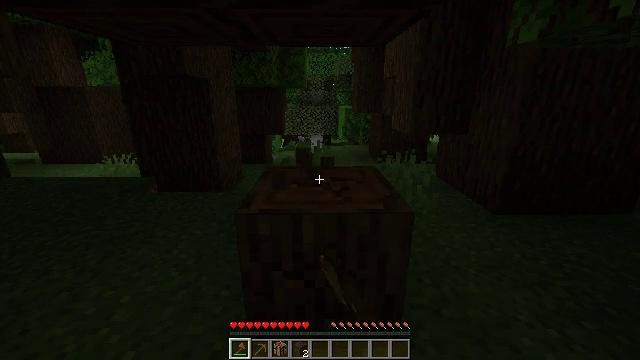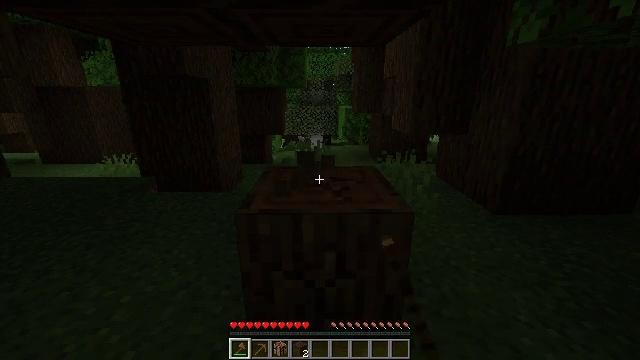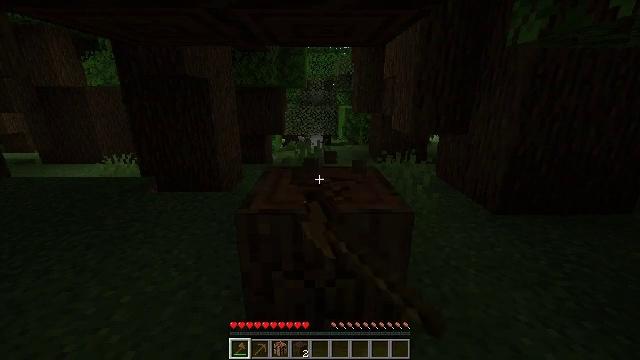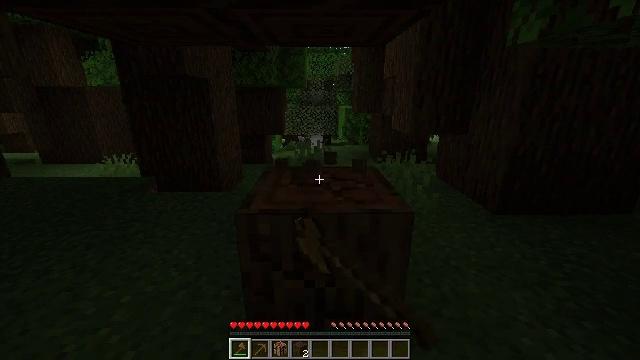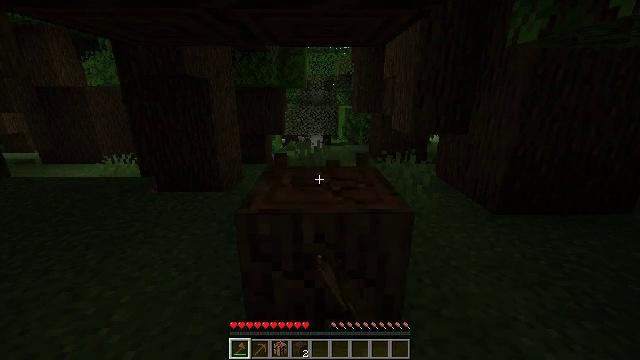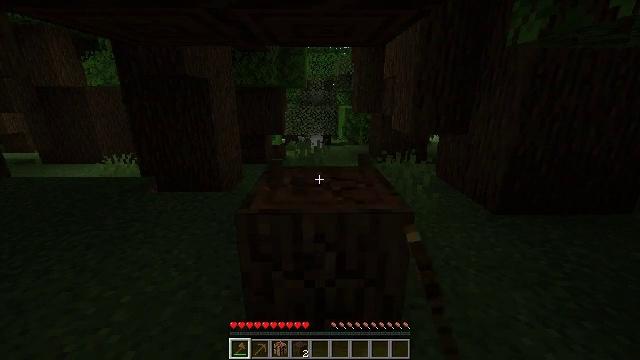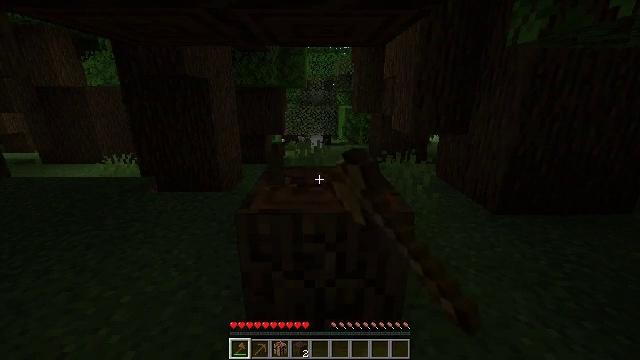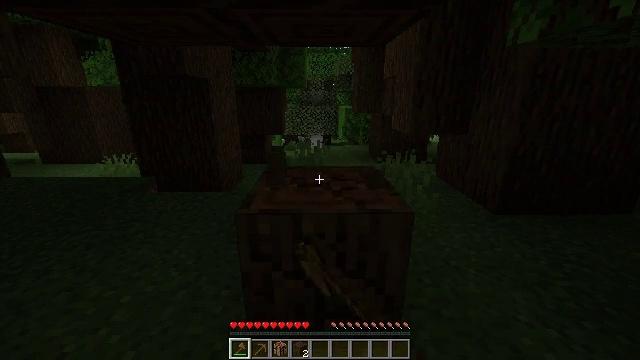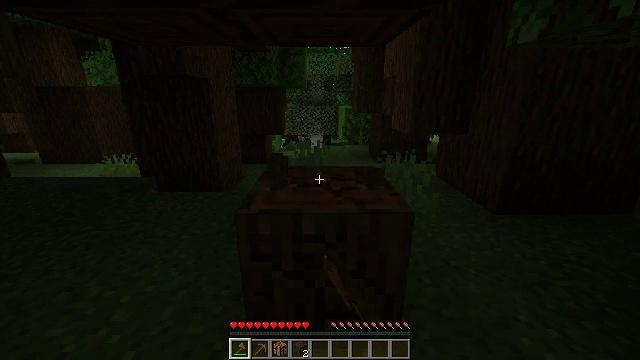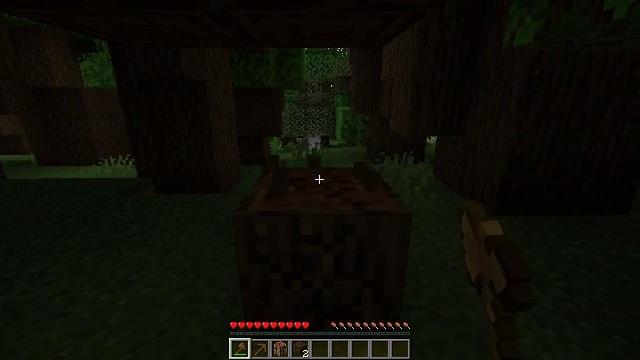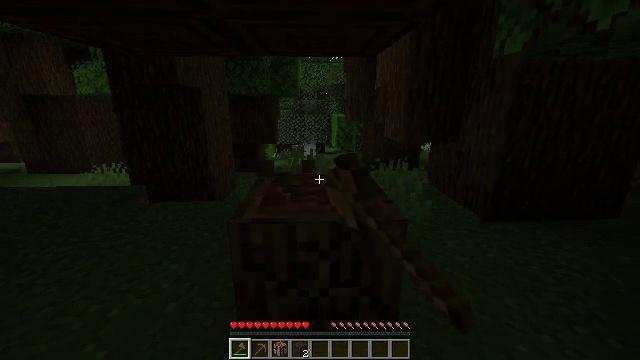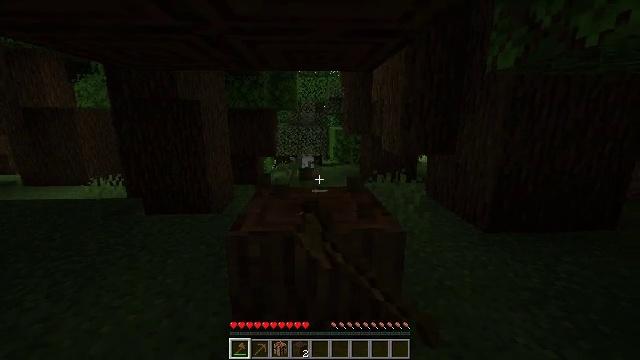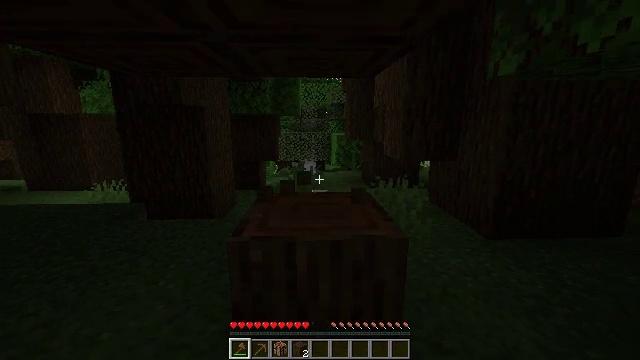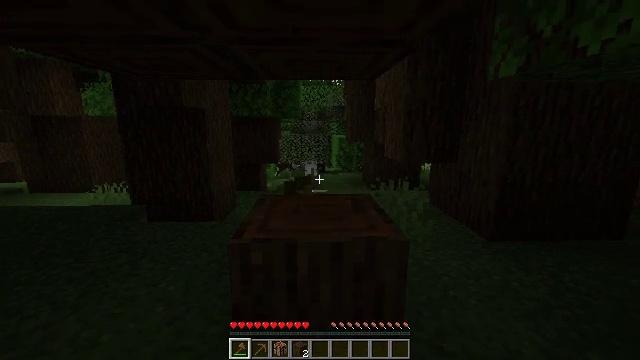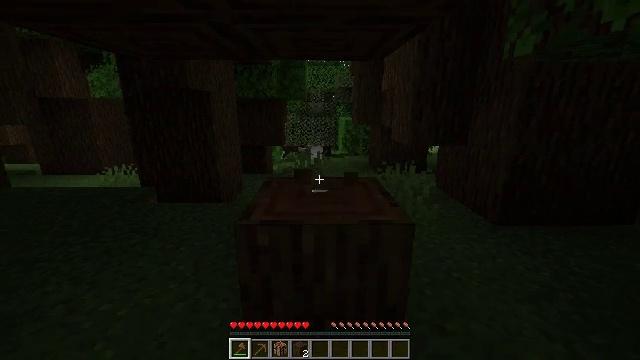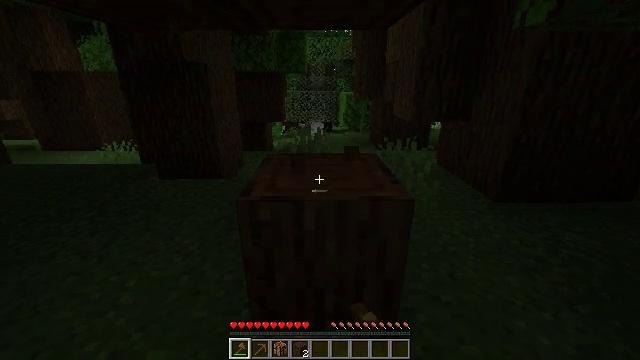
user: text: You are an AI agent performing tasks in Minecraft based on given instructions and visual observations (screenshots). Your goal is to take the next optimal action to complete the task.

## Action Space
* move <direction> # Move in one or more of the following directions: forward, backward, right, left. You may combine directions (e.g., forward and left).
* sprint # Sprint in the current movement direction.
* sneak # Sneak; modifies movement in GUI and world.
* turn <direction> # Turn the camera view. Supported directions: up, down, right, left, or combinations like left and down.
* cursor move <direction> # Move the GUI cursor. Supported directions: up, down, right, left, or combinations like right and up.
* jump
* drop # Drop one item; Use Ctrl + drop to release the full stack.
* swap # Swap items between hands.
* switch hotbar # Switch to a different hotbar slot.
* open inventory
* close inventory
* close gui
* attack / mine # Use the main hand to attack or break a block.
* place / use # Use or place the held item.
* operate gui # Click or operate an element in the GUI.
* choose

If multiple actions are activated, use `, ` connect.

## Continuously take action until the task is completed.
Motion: motion action
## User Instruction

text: Chop down the dark oak log.
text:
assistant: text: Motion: attack / mine
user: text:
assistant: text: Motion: attack / mine
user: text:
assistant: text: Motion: attack / mine
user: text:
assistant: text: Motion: attack / mine
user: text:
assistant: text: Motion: attack / mine
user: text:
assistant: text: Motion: attack / mine
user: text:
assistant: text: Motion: attack / mine
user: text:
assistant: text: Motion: attack / mine
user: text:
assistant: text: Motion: attack / mine
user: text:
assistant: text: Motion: turn right and up, attack / mine
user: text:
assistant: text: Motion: turn up, attack / mine
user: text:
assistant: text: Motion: turn up, attack / mine
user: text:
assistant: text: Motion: attack / mine
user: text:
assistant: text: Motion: turn left and down, attack / mine
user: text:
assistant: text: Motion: turn down, attack / mine
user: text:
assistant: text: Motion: turn right and down, attack / mine
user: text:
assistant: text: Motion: attack / mine
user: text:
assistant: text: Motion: attack / mine
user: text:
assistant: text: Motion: attack / mine
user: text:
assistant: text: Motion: attack / mine
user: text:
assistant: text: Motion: attack / mine
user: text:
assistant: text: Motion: attack / mine
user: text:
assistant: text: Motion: attack / mine
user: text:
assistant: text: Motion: attack / mine
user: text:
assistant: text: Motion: attack / mine
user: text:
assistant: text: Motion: attack / mine
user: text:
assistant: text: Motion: attack / mine
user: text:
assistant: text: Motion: attack / mine
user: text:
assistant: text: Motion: attack / mine
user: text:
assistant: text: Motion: attack / mine